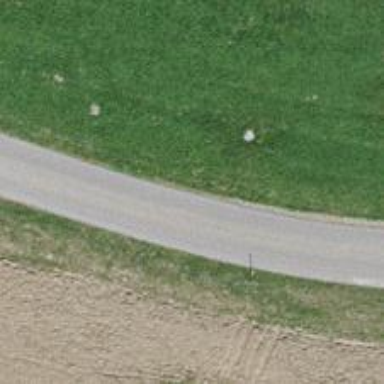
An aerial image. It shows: Unclassified road.